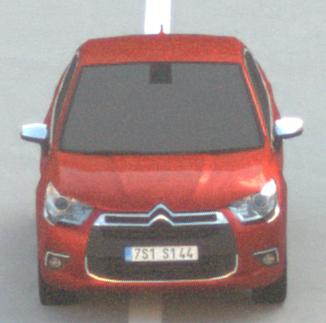
Make: Citroen
Model: DS 4 VTi 120
Detailed model: DS 4
Model produced from: 2011/05
Model produced until: 2015/01
Doors: 5
Color: red
Road condition: dry road
Daytime: sunrise or sunset
Contrast: low contrast